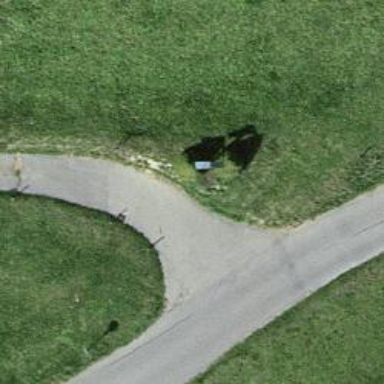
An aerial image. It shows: Wayside cross with historic significance.